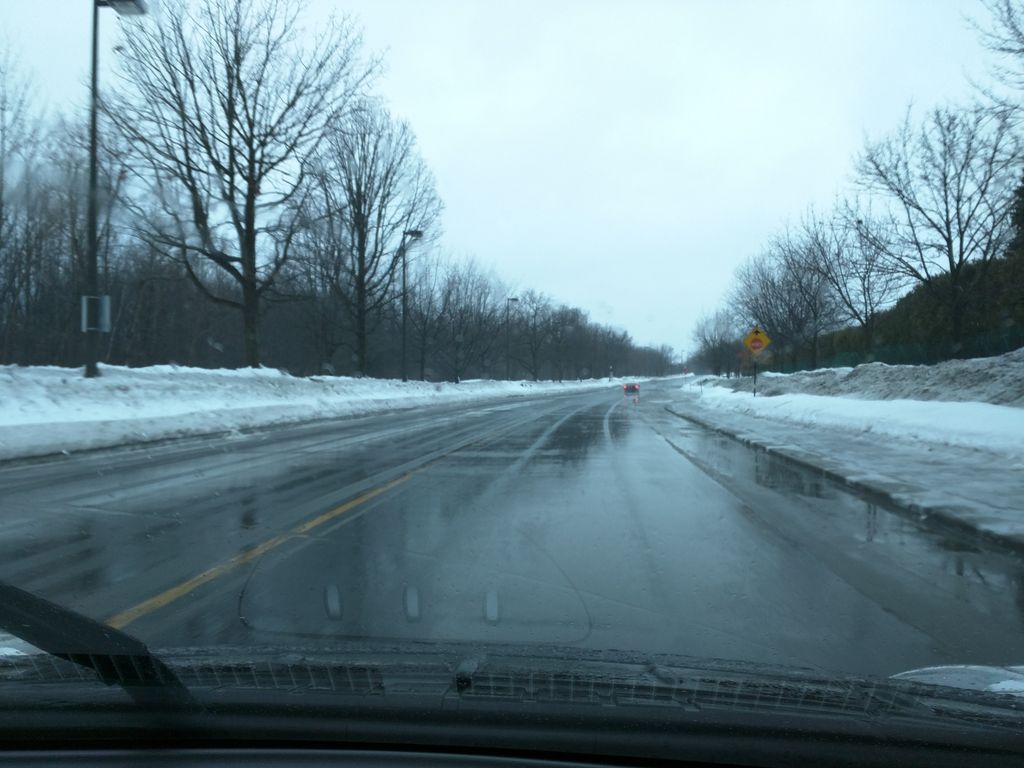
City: montreal